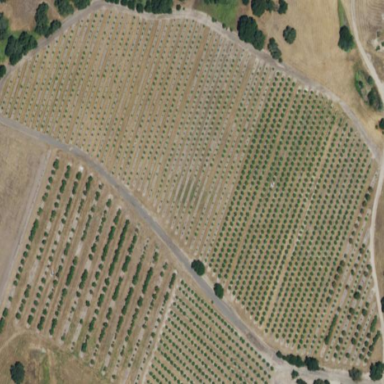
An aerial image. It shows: Orchard.